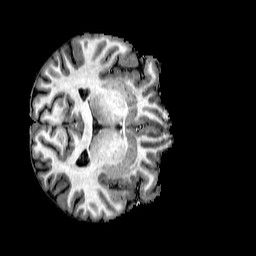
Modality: T1w
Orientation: axial
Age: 27
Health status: healthy
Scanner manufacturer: philips
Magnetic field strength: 3 T
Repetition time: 0.007861 s
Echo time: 0.003617 s